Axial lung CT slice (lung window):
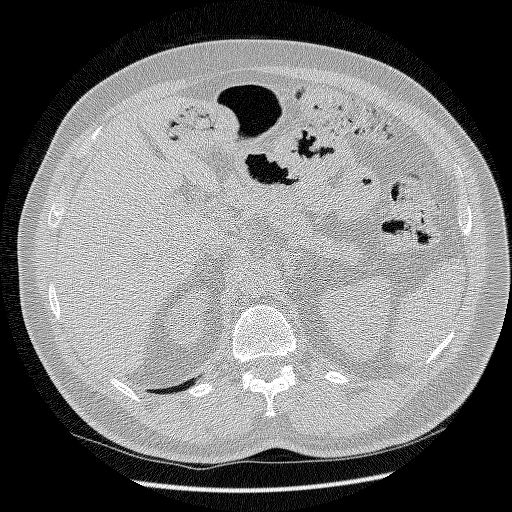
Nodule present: no